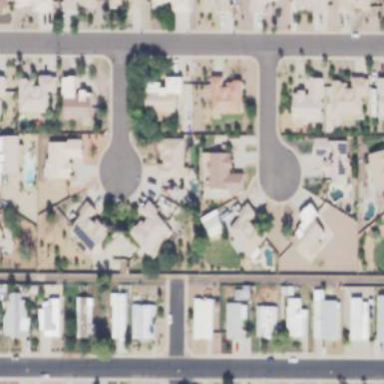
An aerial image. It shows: Residential area consisting of single-family homes.